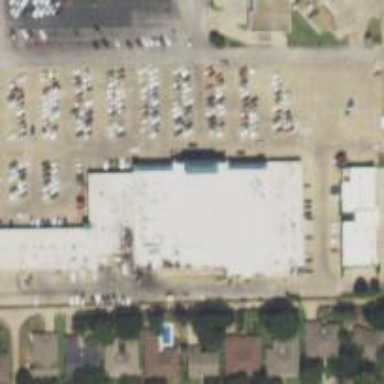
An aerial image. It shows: Supermarket.